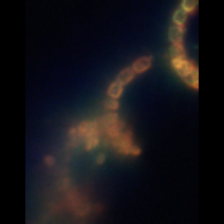
Taxon: Chaetoceros
Group: Diatoms